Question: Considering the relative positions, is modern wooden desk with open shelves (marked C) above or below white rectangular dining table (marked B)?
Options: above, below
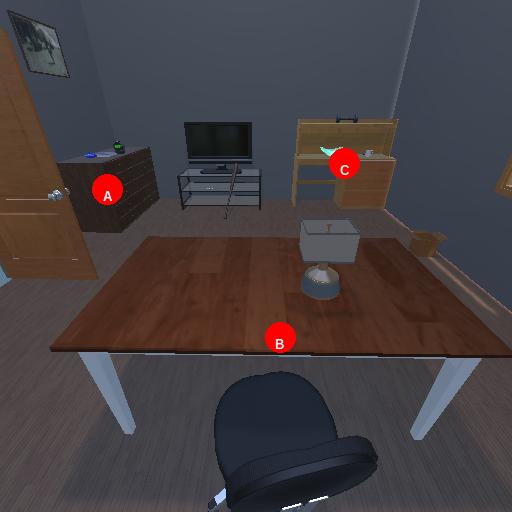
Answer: above